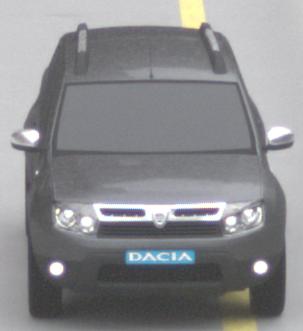
Make: Dacia
Model: Duster dCi 110 FAP
Detailed model: Duster (I)
Model produced from: 2010/06
Model produced until: 2013/11
Doors: 5
Color: gray
Road condition: wet road
Daytime: morning or afternoon
Contrast: low contrast